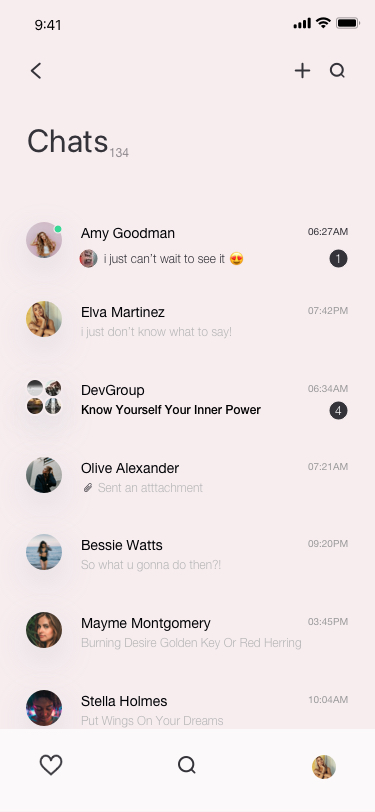
Text in this UI design:
i just can’t wait to see it 😍
Amy Goodman
06:27AM
1
i just don’t know what to say!
Elva Martinez
07:42PM
4
Know Yourself Your Inner Power
DevGroup
06:34AM
Sent an atttachment
Olive Alexander
07:21AM
So what u gonna do then?!
Bessie Watts
09:20PM
Burning Desire Golden Key Or Red Herring
Mayme Montgomery
03:45PM
Put Wings On Your Dreams
Stella Holmes
10:04AM
Chats
134